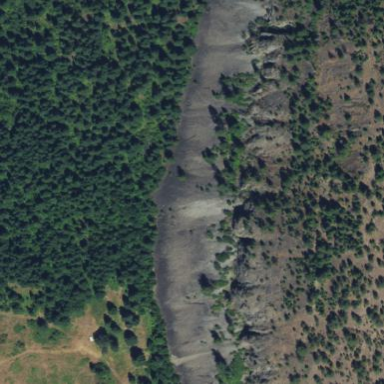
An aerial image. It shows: Natural scree.